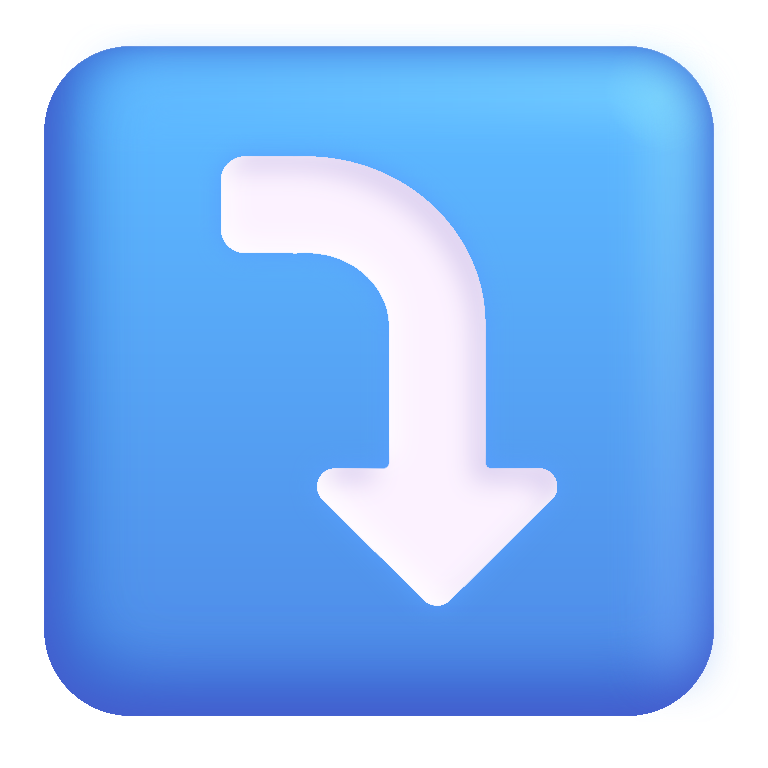
right arrow curving down color